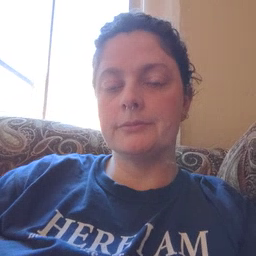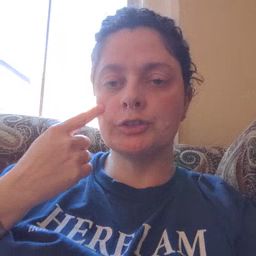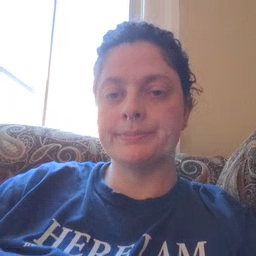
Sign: cheek